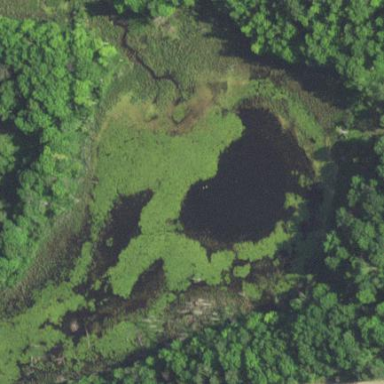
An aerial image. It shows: Peaceful pond surrounded by nature.